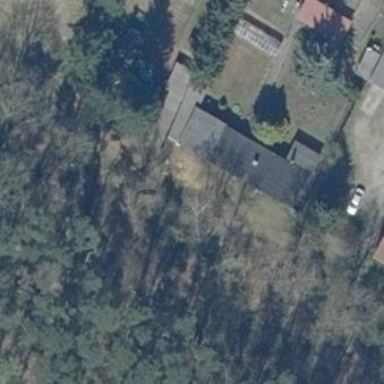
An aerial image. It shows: Group of garages.